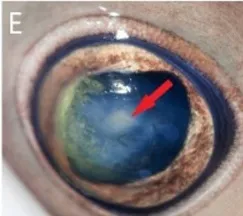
Photographs representing ophthalmic examination findings 3.75 years following monogenean ocular infestation in cownose rays (Rhinoptera bonasus). , moderate. Moderate diffuse corneal fibrosis, slight dyscoria, multifocal endothelial pigment deposits, axial anterior synechia spanning the pupil aperture (black asterisk), incipient axial anterior cortical cataract (not pictured).
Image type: medical_photograph (other_medical_photograph)